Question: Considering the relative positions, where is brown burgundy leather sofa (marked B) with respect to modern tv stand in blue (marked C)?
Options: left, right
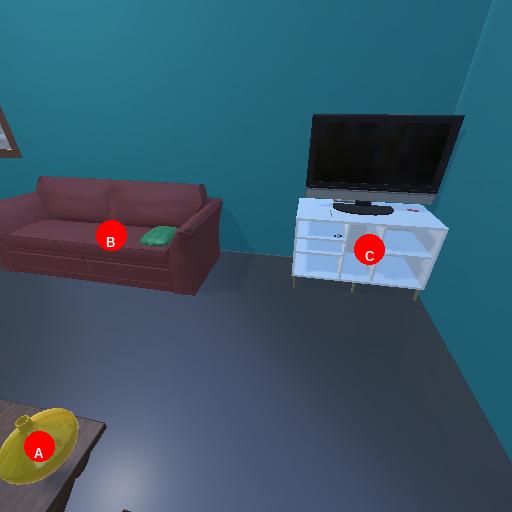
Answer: left